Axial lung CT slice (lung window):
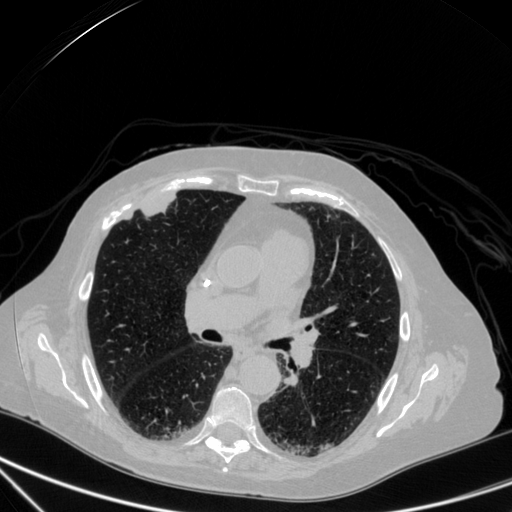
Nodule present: yes
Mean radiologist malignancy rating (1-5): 4